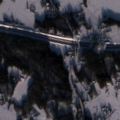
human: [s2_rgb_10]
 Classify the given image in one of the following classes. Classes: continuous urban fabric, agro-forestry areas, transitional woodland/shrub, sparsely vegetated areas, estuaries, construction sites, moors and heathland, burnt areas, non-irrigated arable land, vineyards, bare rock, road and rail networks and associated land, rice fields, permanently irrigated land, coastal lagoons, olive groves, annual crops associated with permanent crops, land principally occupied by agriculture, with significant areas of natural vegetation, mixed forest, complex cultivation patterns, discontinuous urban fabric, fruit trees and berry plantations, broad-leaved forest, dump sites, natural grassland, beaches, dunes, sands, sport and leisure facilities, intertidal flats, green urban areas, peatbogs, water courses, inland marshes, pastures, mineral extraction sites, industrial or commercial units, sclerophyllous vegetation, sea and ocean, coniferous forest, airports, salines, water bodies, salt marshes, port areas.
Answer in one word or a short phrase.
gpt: discontinuous urban fabric, non-irrigated arable land, land principally occupied by agriculture, with significant areas of natural vegetation, broad-leaved forest, coniferous forest, inland marshes